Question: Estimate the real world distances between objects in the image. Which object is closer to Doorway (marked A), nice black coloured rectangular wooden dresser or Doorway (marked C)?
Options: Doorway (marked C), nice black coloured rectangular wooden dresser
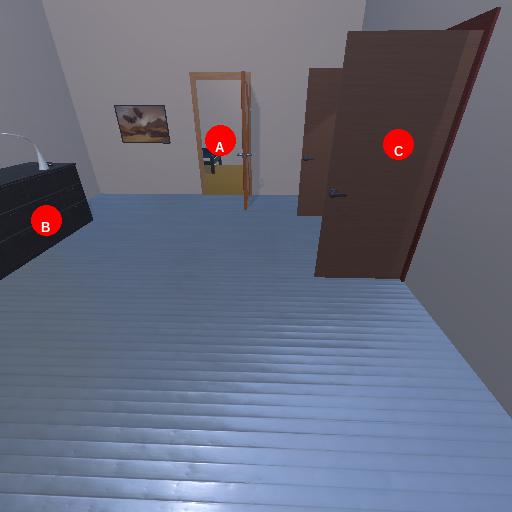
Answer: Doorway (marked C)